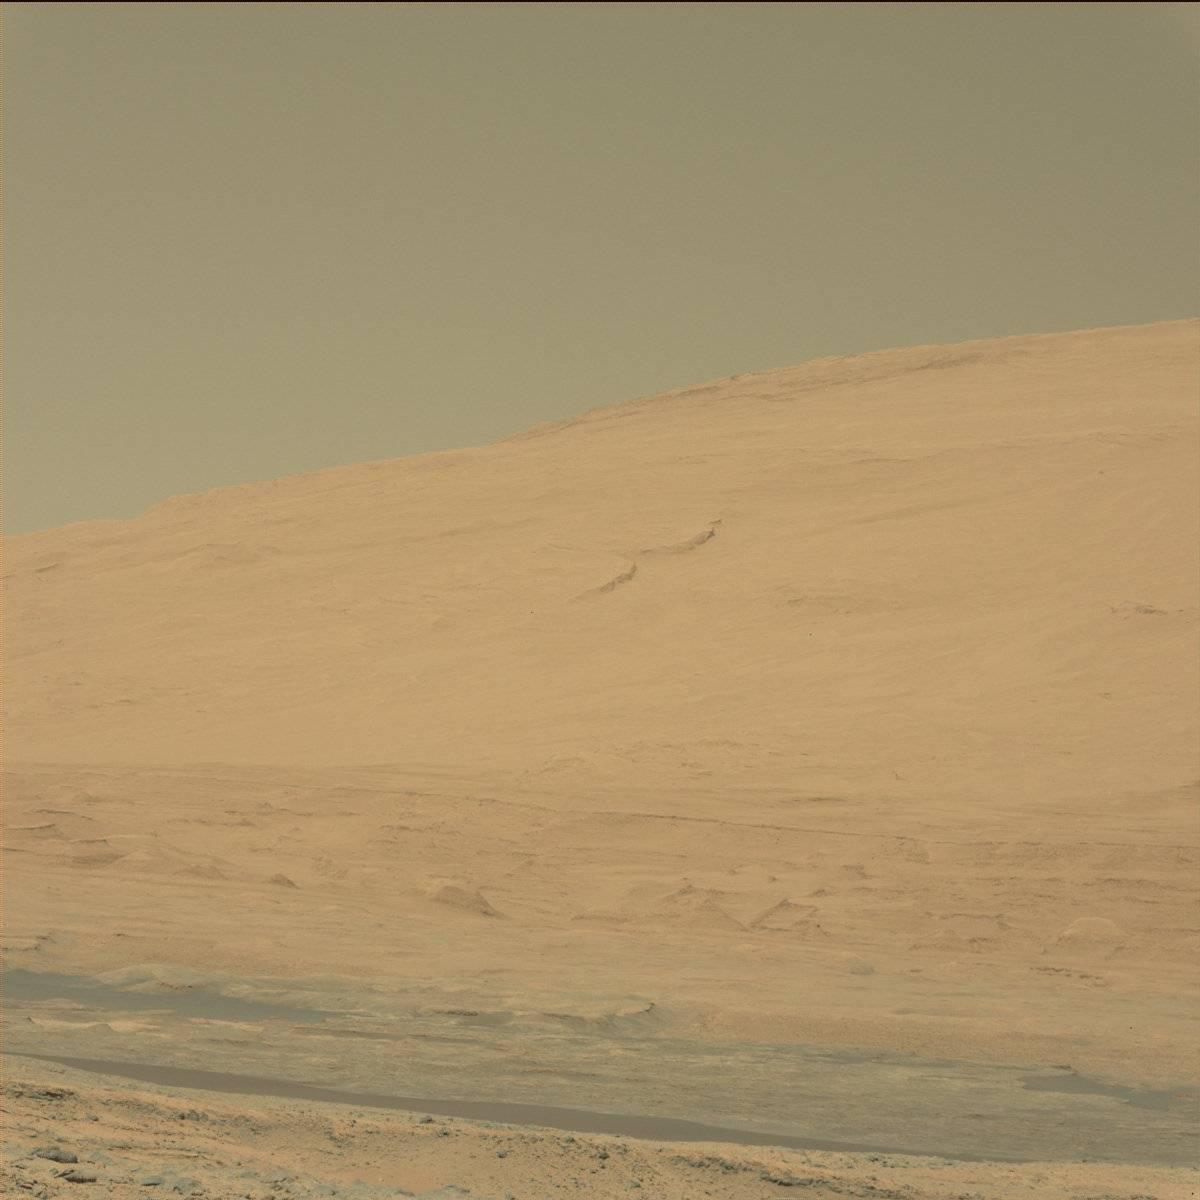
Terrain classes present: Bedrock, Ridge, Sand / Soil, Sky